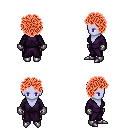
a pixel art fantasy rpg character, female body template, dark elf, purple skin, purple robe, gold greaves, red curly afro hairstyle, metal gloves, metal boots, four views (front, back, left, right), 2x2 character sprite sheet, small pixel art, hard edges, no anti-aliasing